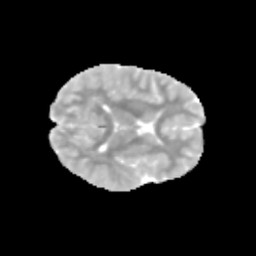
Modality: MD
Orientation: axial
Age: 9
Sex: male
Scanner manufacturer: siemens
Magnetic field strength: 3 T
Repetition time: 3.8 s
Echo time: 0.07 s